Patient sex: M
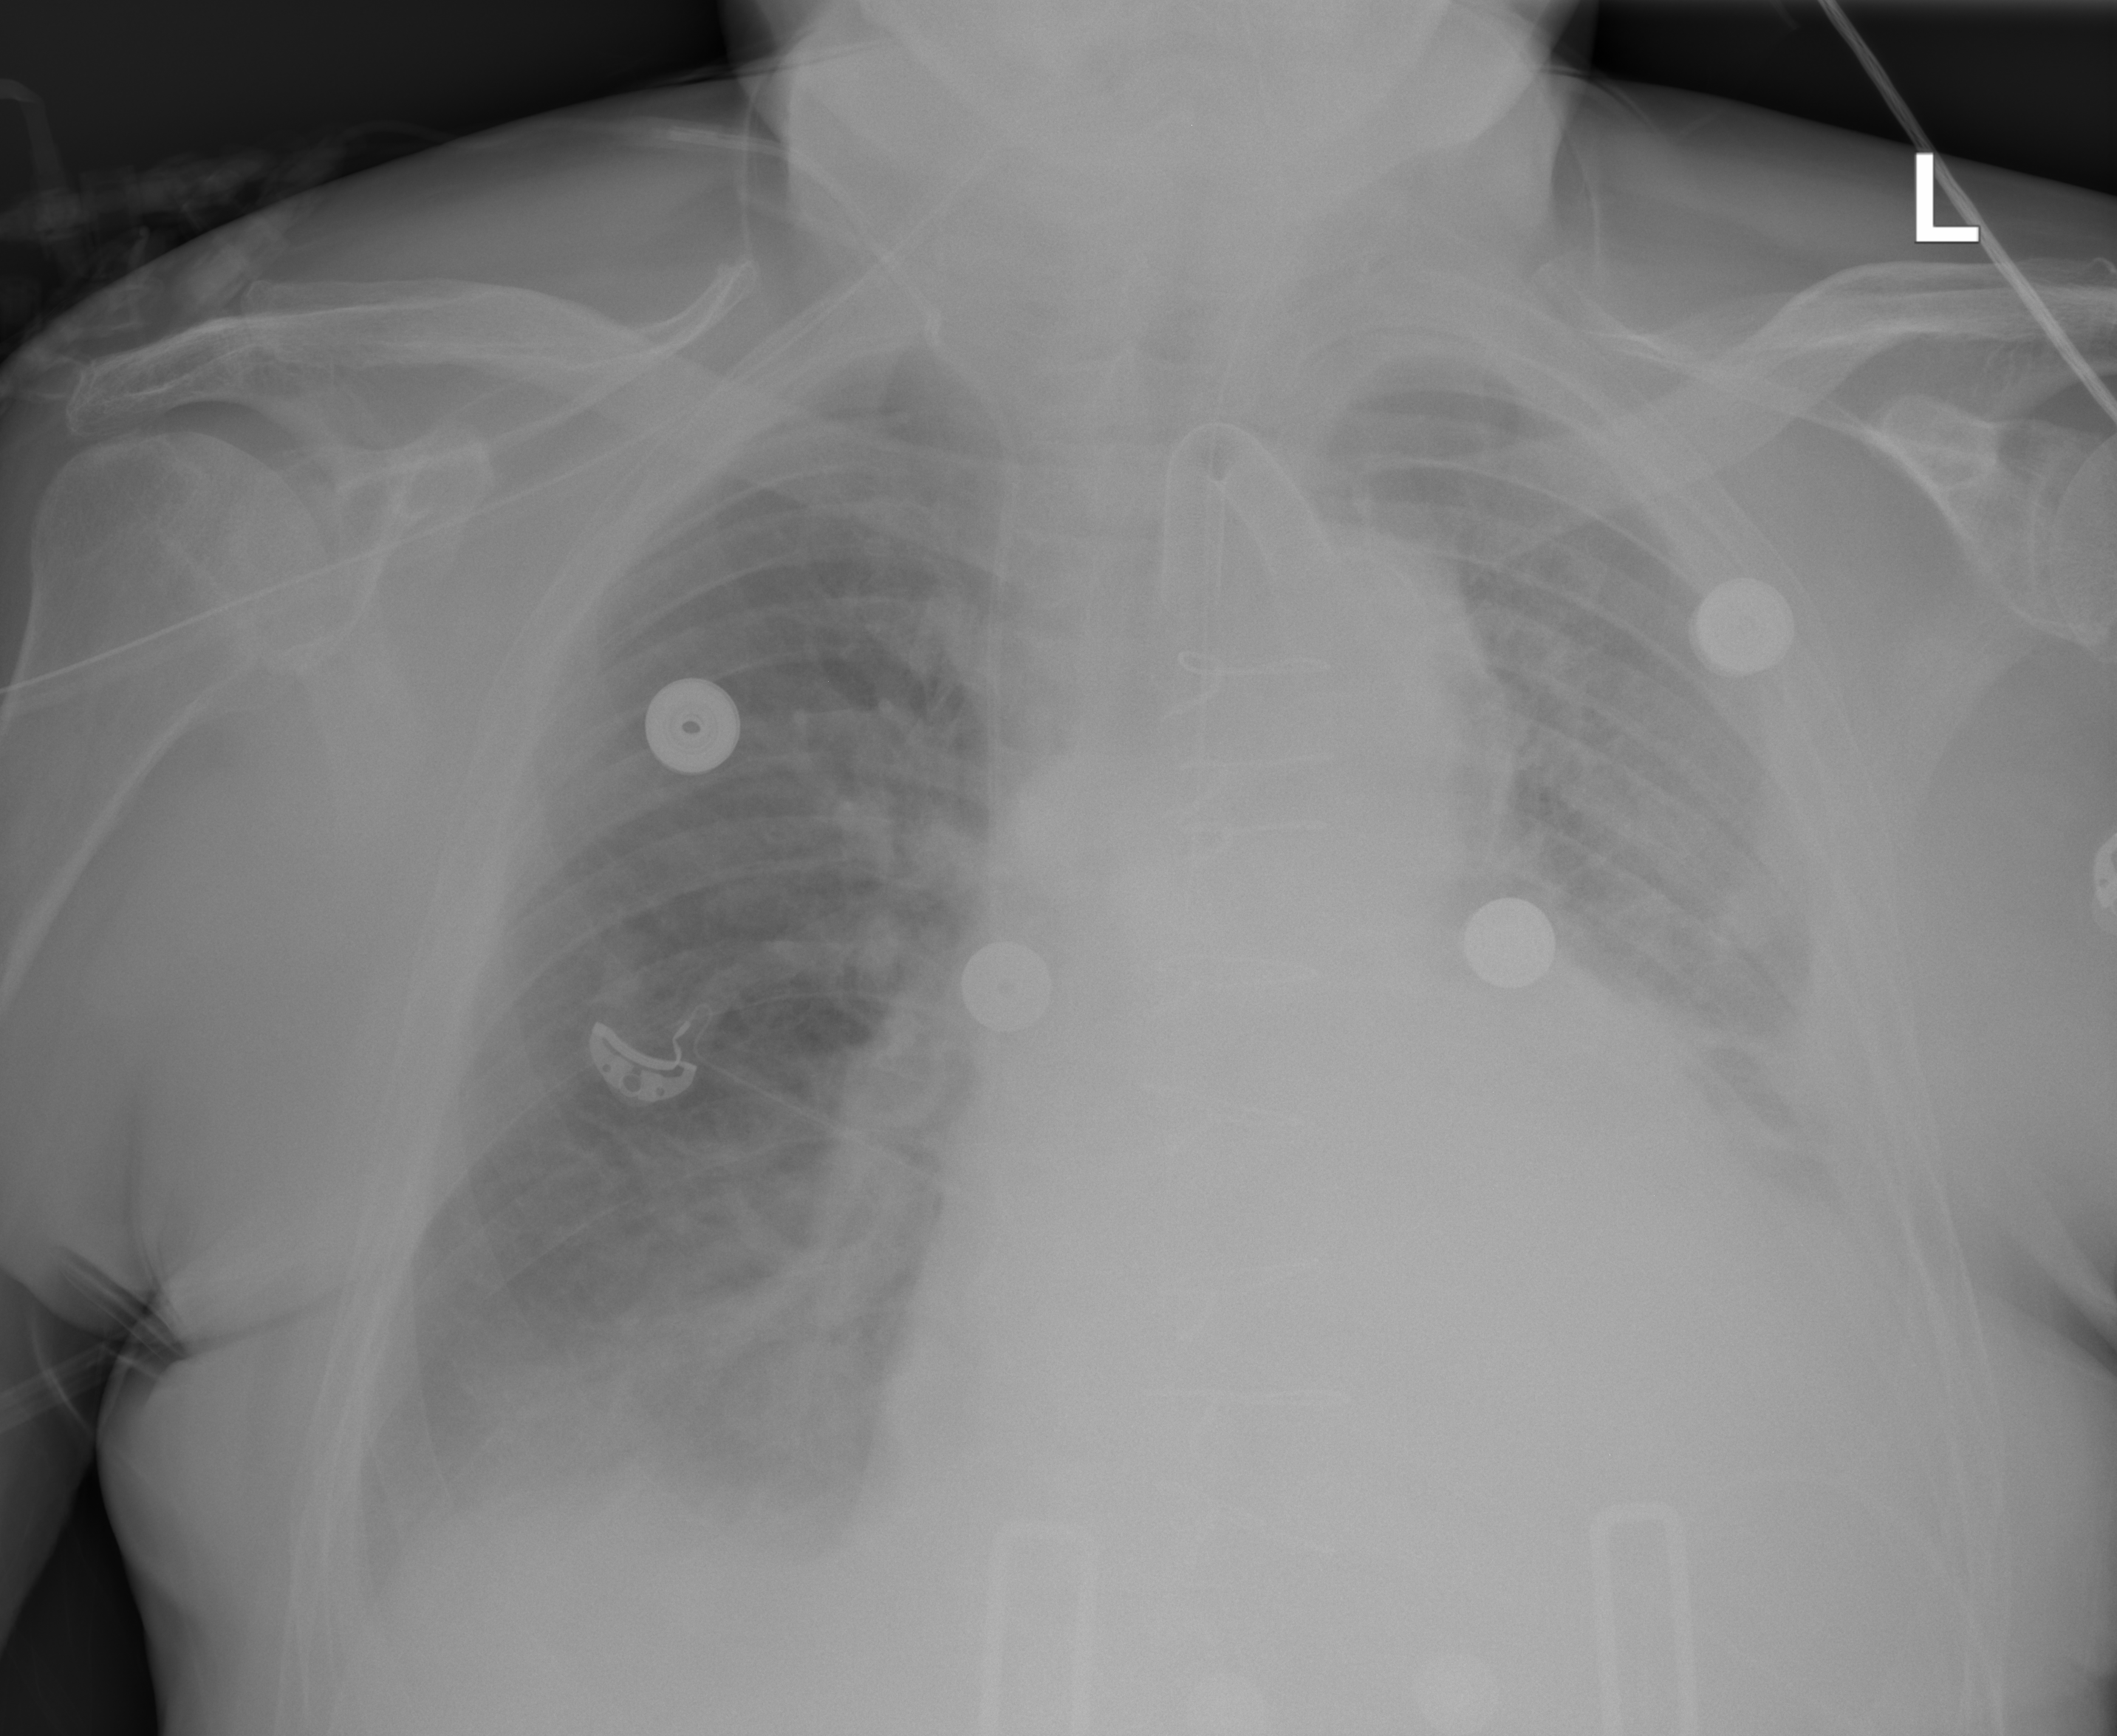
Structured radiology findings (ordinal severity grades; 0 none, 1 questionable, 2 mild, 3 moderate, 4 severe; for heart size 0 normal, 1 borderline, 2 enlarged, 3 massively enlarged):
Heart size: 2
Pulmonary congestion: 2
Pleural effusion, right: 2
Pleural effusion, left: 3
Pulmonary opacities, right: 2
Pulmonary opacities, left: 2
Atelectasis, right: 0
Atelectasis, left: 2